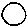
Label: circle